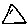
Label: triangle